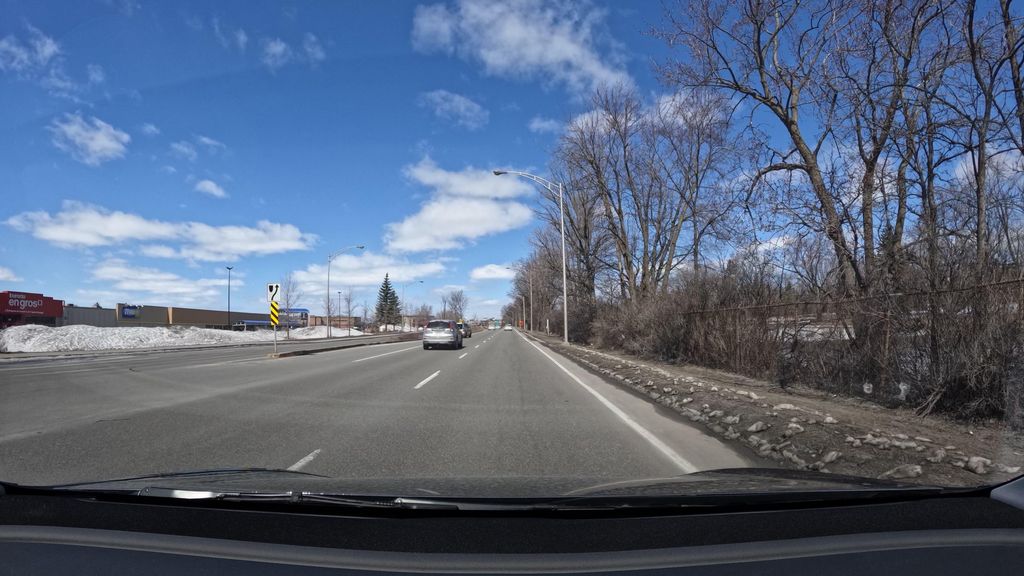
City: montreal